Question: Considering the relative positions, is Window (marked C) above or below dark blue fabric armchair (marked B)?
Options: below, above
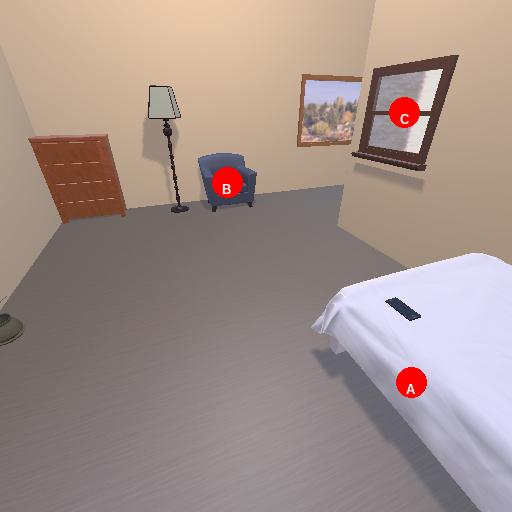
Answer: below